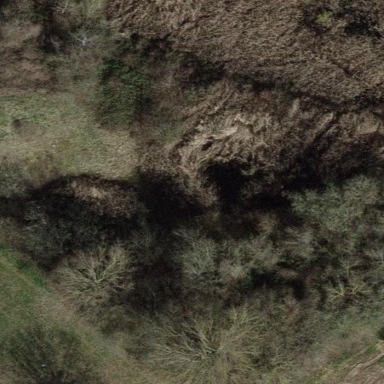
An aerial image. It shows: Wetland area dominated by reedbeds.